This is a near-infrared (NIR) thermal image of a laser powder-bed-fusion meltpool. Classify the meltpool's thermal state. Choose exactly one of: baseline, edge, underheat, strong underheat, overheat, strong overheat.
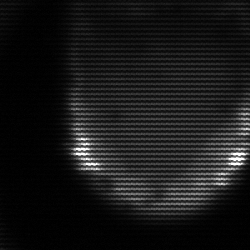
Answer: edge